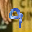
Label: 9